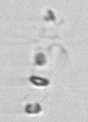
Label: Chaetoceros_socialis